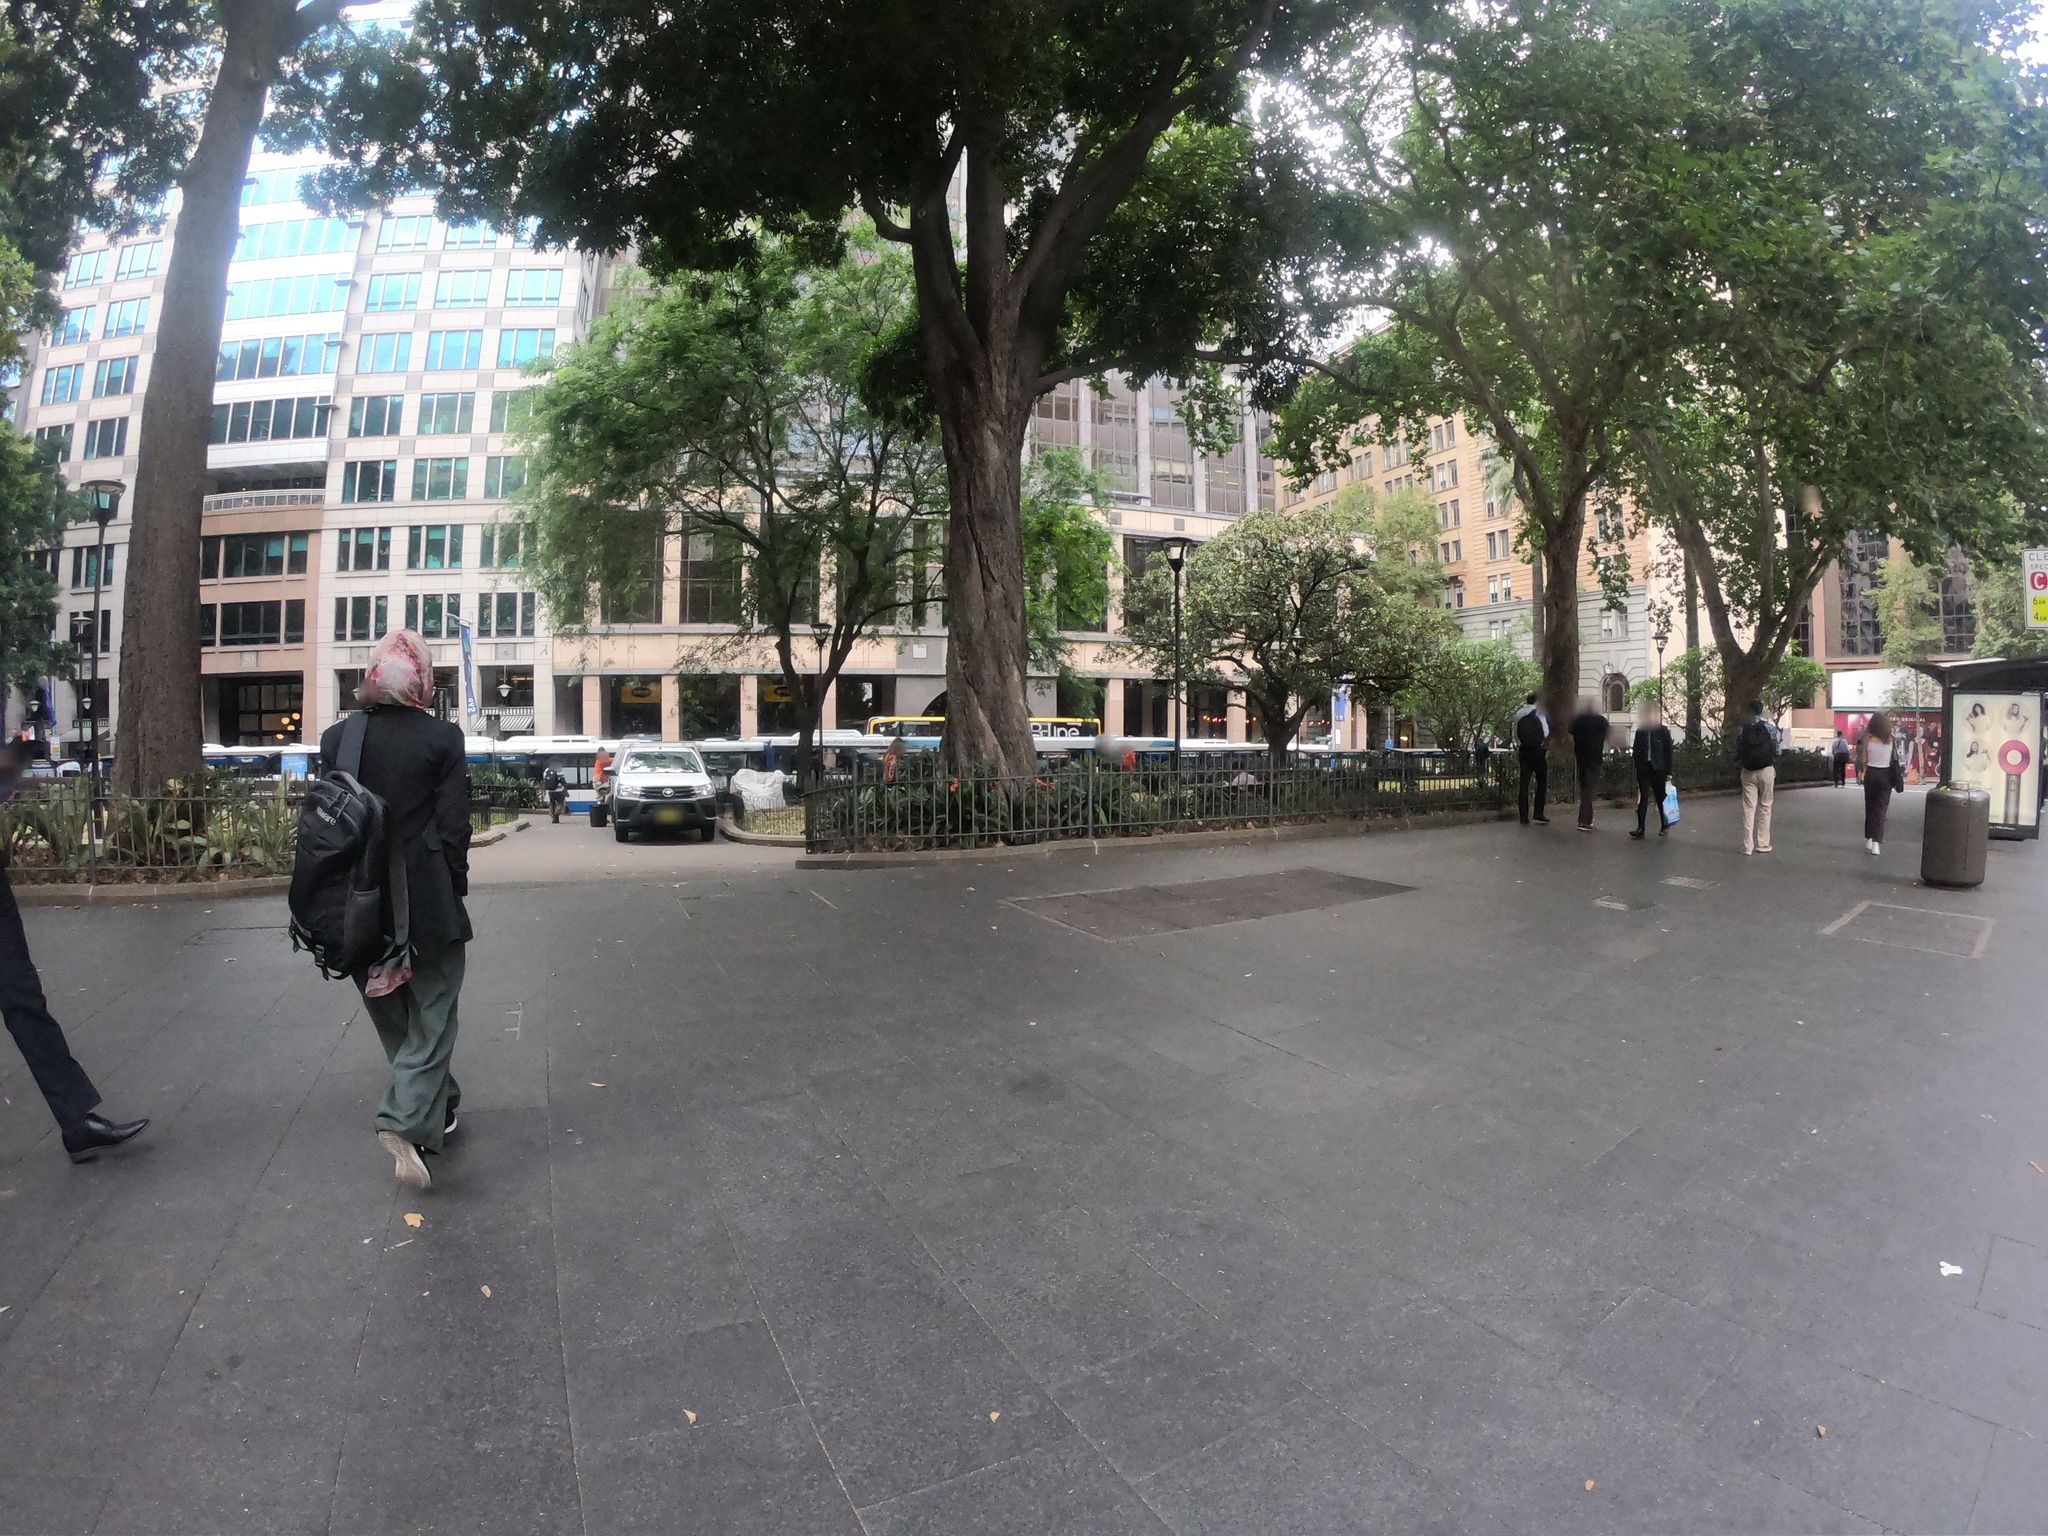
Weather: clear
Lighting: day
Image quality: good
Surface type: walking surface
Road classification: footway
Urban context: urban centre
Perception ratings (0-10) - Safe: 5.53, Lively: 8.85, Beautiful: 8.3, Boring: 3.62, Depressing: 2.9, Wealthy: 9.38